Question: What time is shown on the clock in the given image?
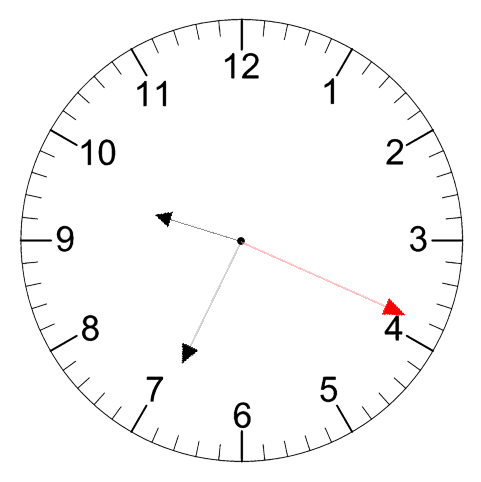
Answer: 09:34:19